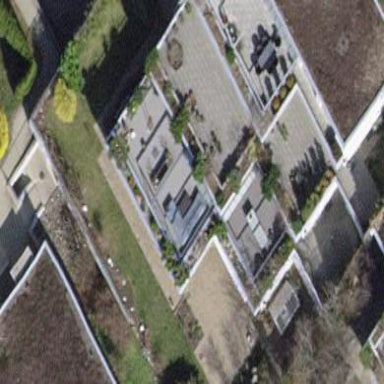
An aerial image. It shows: Terrace building.